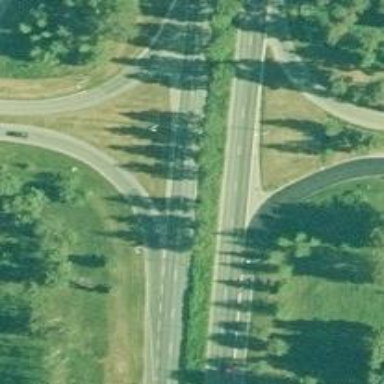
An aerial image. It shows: Secondary link road with asphalt surface.